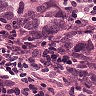
Metastatic tissue present: yes